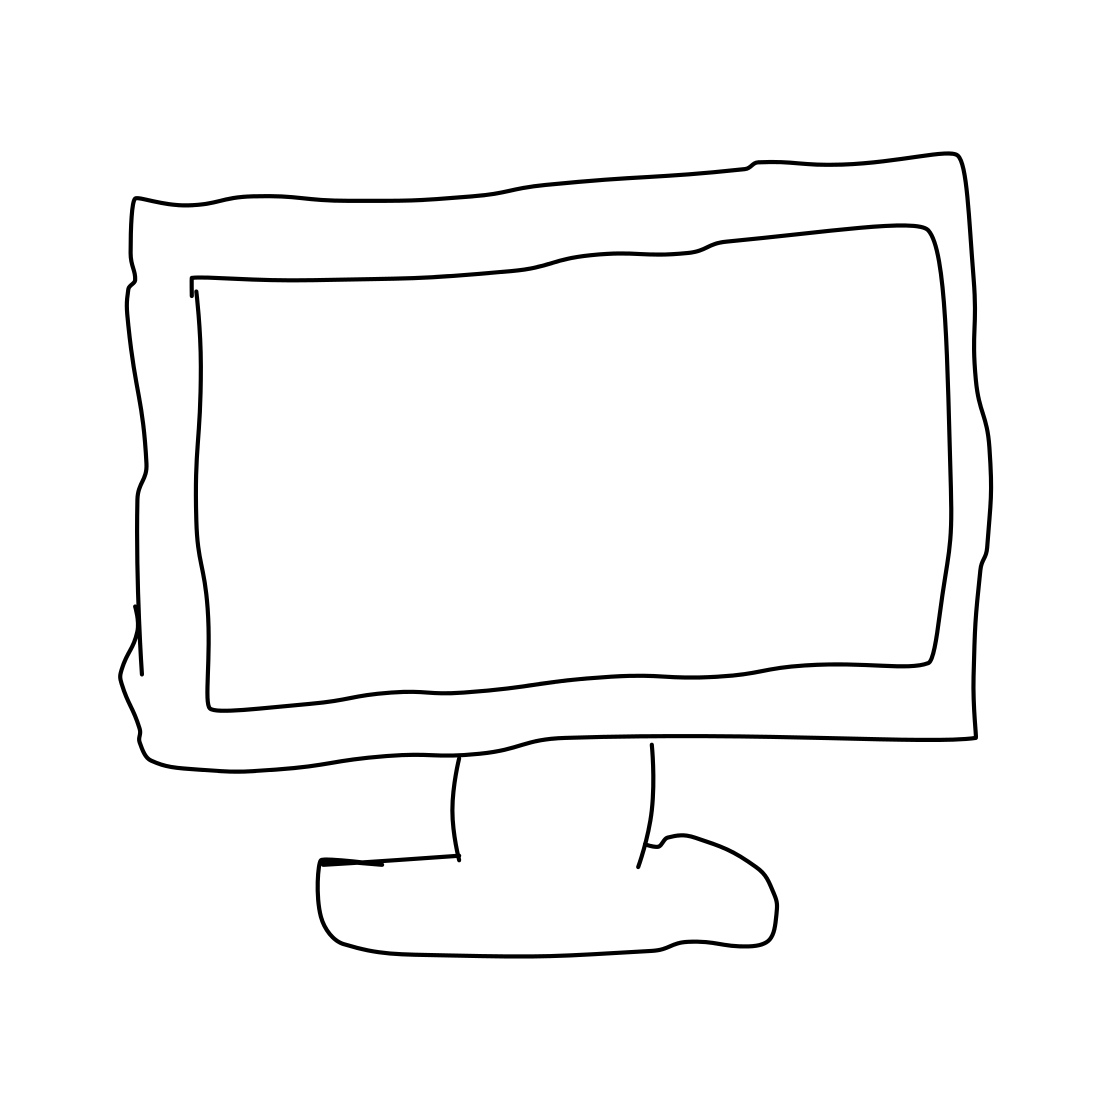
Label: computer monitor